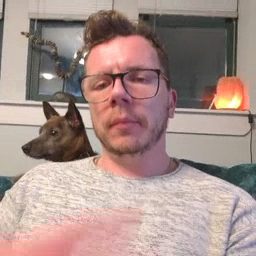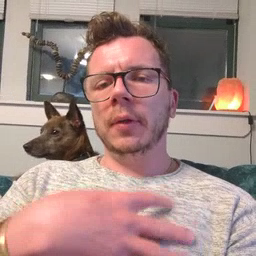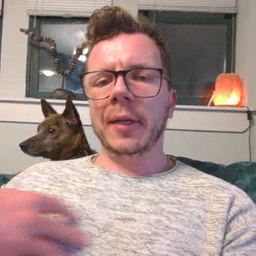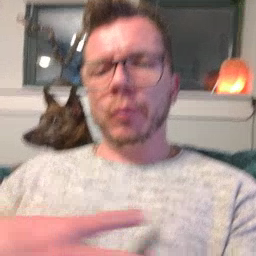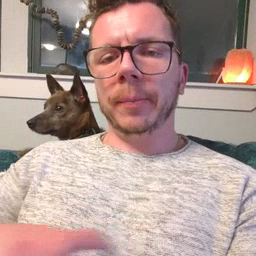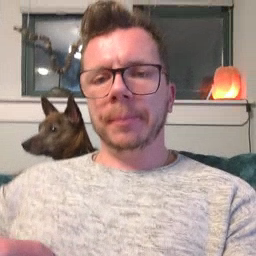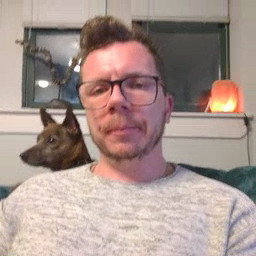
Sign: zebra